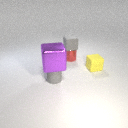
small gray rubber cube behind large purple metal cube